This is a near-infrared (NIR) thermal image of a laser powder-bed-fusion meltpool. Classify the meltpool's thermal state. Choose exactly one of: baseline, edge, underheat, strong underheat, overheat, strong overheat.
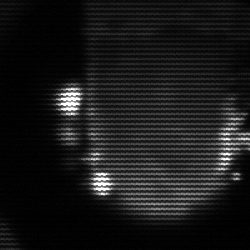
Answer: baseline